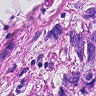
Metastatic tissue present: yes